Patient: sex F, age 53
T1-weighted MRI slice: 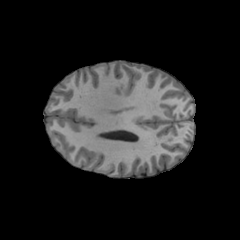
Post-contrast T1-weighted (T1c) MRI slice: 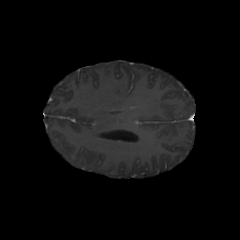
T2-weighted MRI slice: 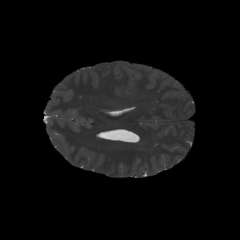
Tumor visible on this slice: no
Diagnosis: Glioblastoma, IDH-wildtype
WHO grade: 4